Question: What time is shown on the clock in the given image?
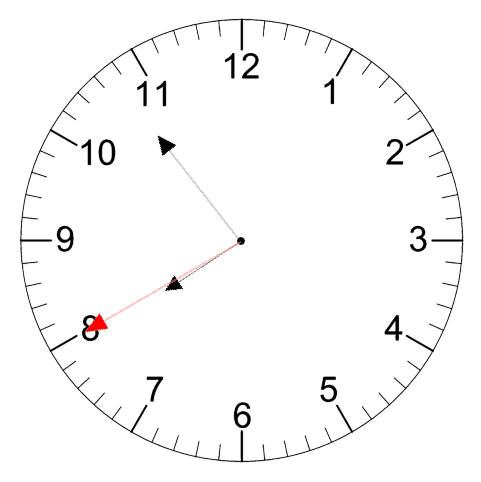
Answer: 07:53:40